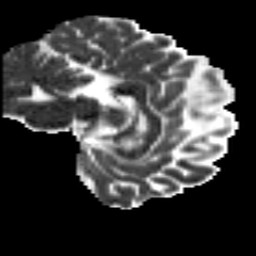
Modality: MD
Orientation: sagittal
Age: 31
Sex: male
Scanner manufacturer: siemens
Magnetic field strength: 3 T
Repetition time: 8.8 s
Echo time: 0.085 s